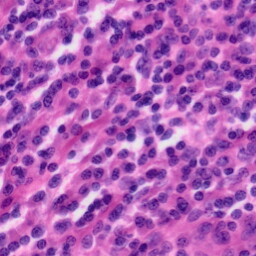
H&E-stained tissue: Tonsil